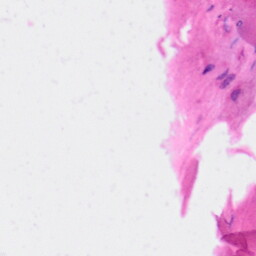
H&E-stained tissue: Skin